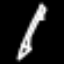
Label: pencil